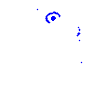
Particle: kaon